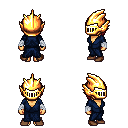
a pixel art fantasy rpg character, female body template, human, tanned skin, blue robe, white pants, brunette pageboy hairstyle, gold helm, white cloth bandages, brown shoes, four views (front, back, left, right), 2x2 character sprite sheet, small pixel art, hard edges, no anti-aliasing